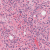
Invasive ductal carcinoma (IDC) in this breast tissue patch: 1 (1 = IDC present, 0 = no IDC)